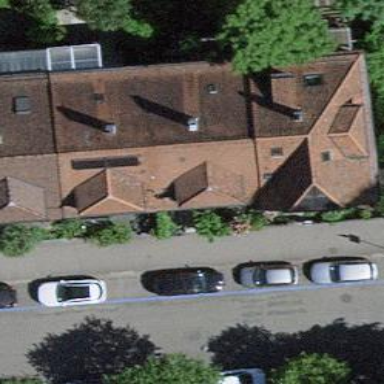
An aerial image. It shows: Terrace building.